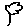
Label: tree